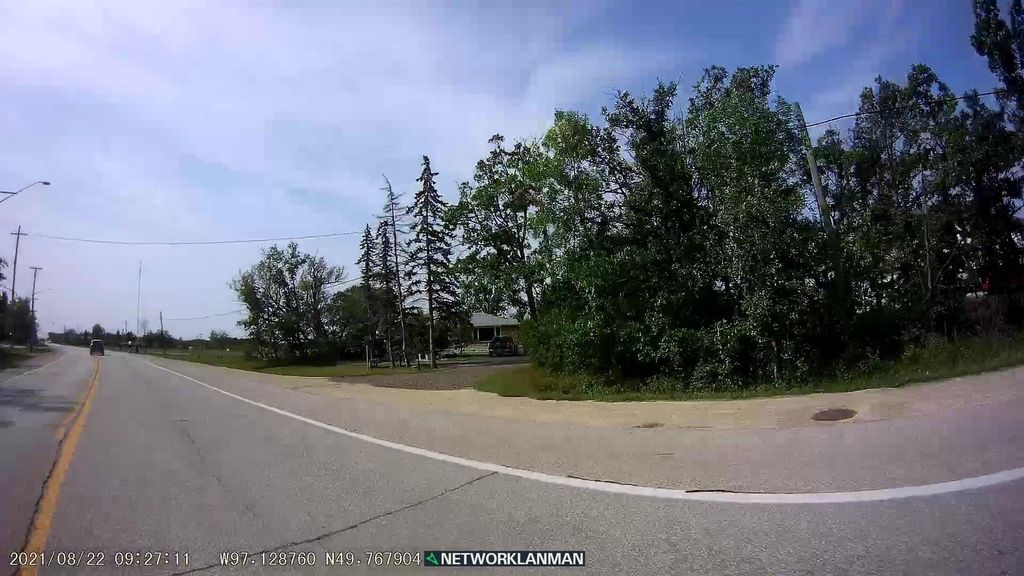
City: winnipeg